Field crop: maize
Growth stage: 1
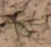
Species: lolium